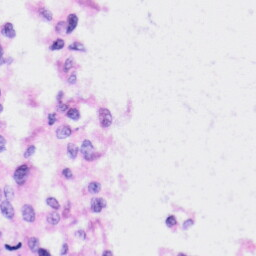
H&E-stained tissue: Liver